Field crop: maize
Growth stage: 2
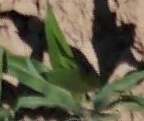
Species: maize